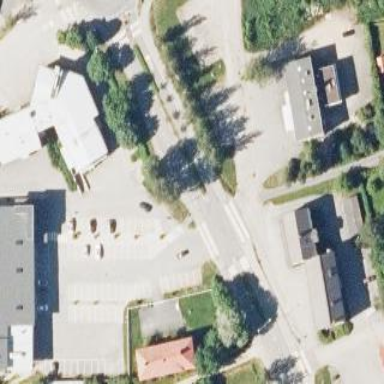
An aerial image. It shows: Retail area.